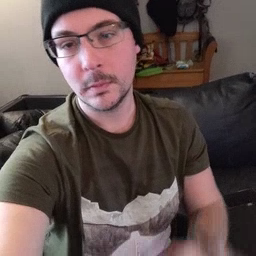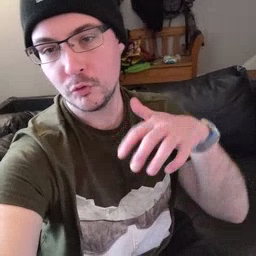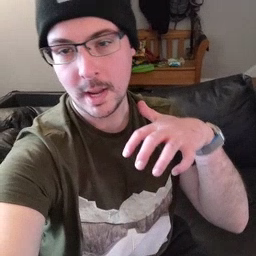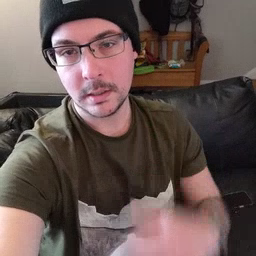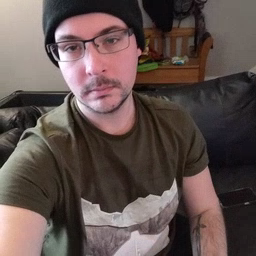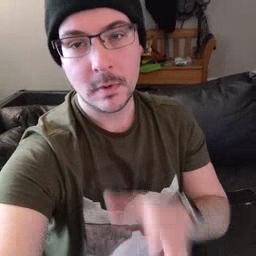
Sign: rain